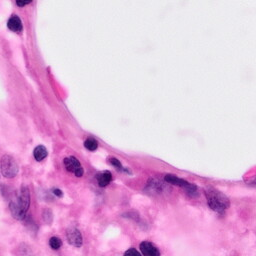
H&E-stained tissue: Pancreatic